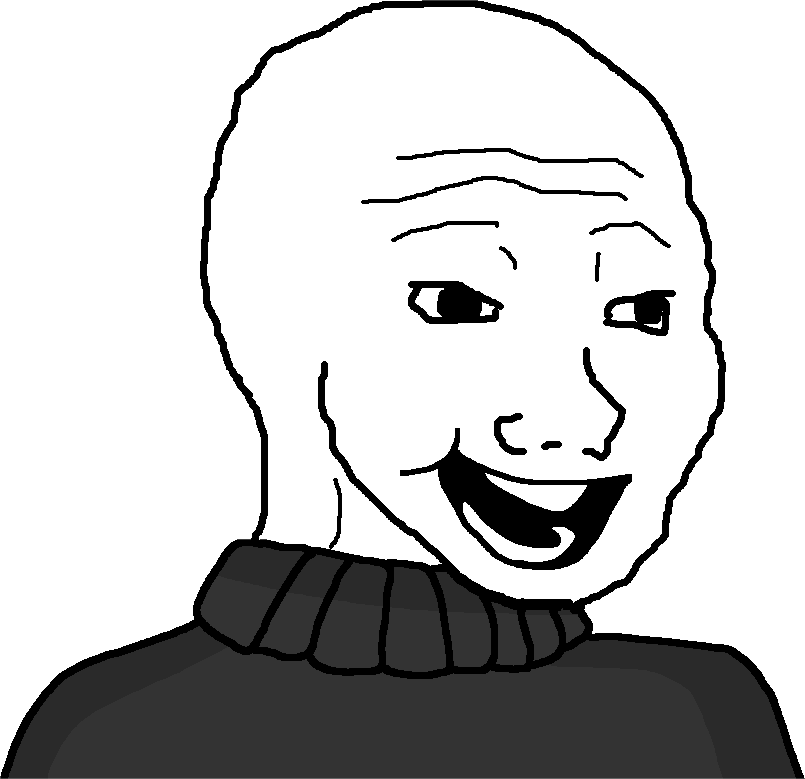
Label: 5_Bloomer